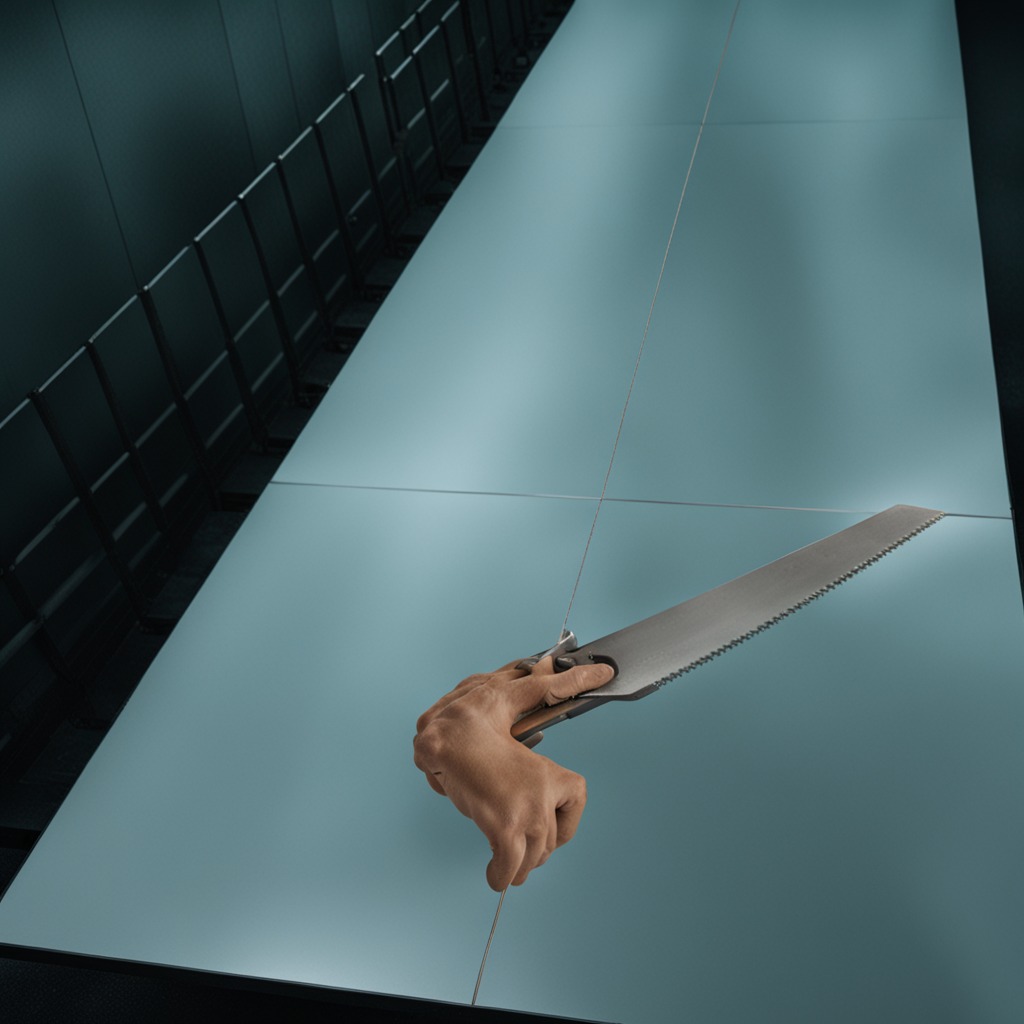
A metal saw lies on a clean empty table in a railway signal maintenance room lit by harsh overhead fluorescents photorealistic surface textures crisp shadows high dynamic range